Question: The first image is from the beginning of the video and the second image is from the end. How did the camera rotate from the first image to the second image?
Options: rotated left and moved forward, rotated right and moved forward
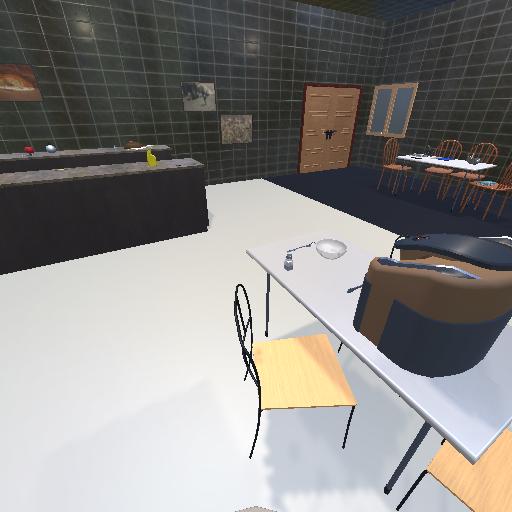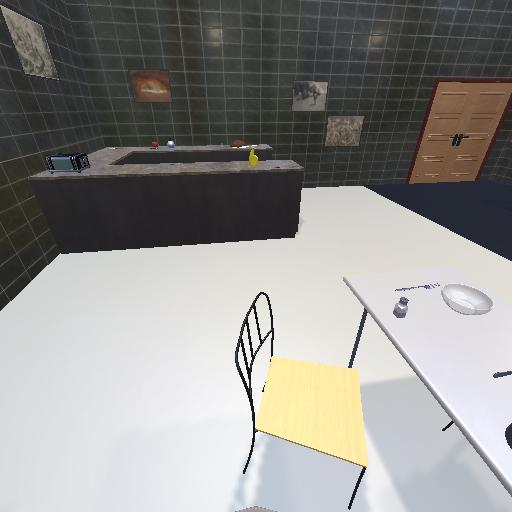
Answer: rotated left and moved forward